Question: I'm creating an application which will hold curriculum vitaes
the user should be able to:
create different work information for using with different CV's
Name of work, Start date, End Date, ...
CV will have many WorkInformations
Workinformation belongs to many CV's
though when a user changes workinformation outside the scope of the CV I don't want it to change within the current CV's.

Its supposed to create a new "workinformation" from a copy of a "workinformation_that_shouldent.."
or any other approach I should look into, open for all suggestions, new to designing relational databases.
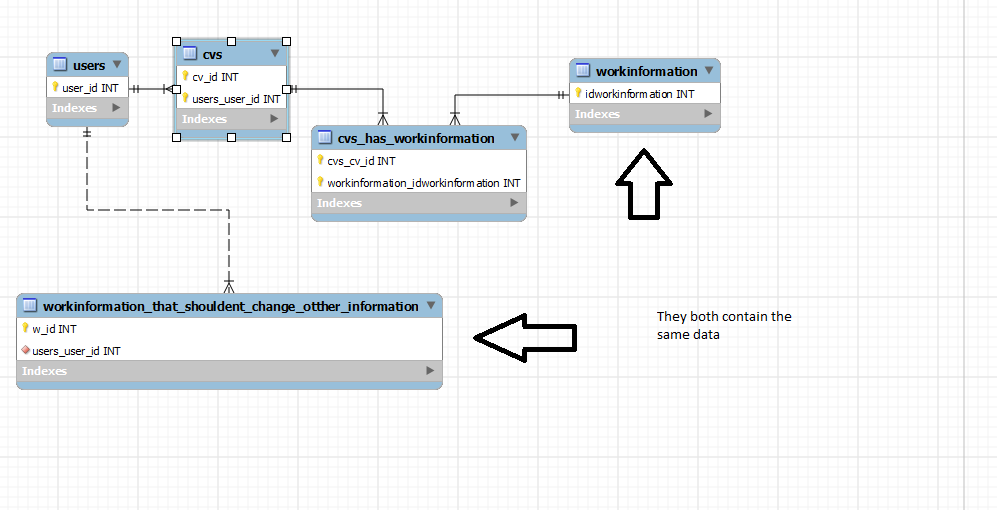
Answer: No, I don't think you should have a different workinformation table.
Instead, you should have the CV point to a work information record. When the work information record changes outside the CV world, then create a new version of the record. That way, all work information records are in the same table. The ones that CVs refer to remain the same.
You can keep track of different versions of the same record in more than one way. A simple way is to have versions refer back to the base work information record, with another field having the version number.
By the way, I find it unusual that a work information record would be referred to by multiple CVs.